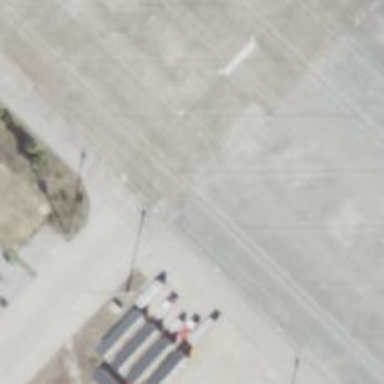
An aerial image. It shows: Asphalt taxiway at the airport.